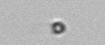
Label: nanoplankton_mix